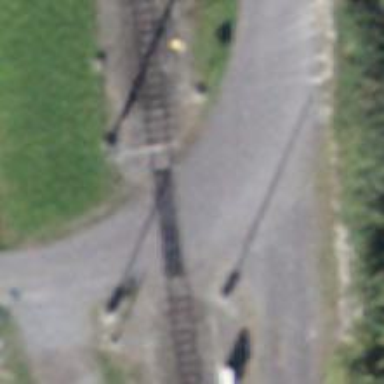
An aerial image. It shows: Narrow-gauge railway track electrified by contact line.